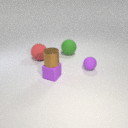
small purple rubber cube in front of large red rubber sphere